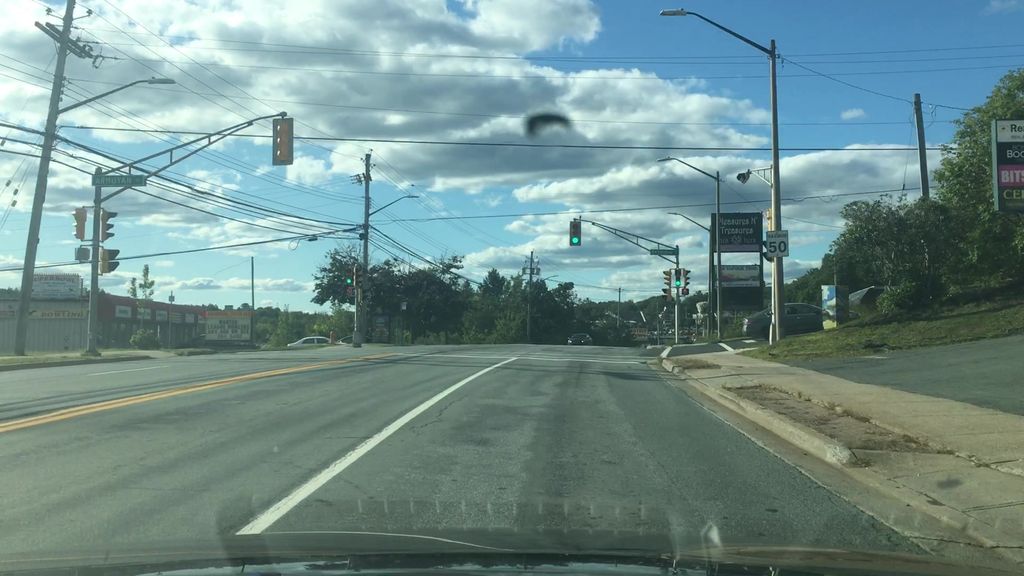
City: halifax